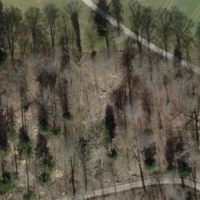
EUNIS habitat code: 41
Species observed at this site:
Corylus avellana